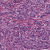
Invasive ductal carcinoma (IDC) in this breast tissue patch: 1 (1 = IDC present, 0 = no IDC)